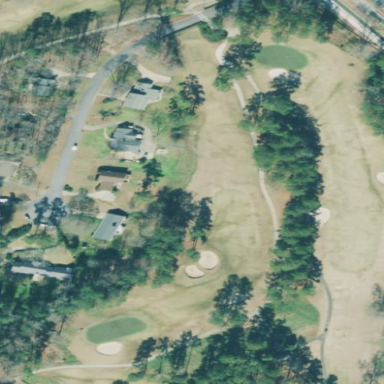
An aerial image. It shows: Rough area in golf course.